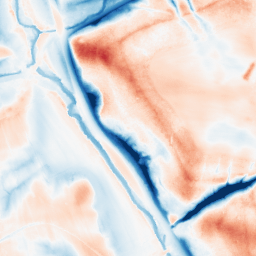
Category: trend_removal
Decomposition family: local_polynomial
Decomposition parameters: window_size: 51
degree: 3
Upsampling method: quintic
Upsampling parameters: scale: 8
Upsampling scale: 8